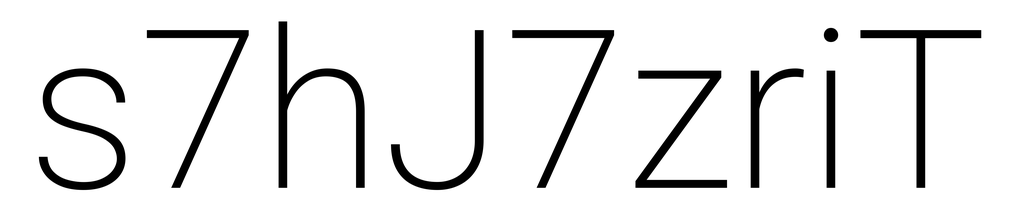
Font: Roboto_ExtraLight